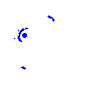
Particle: kaon